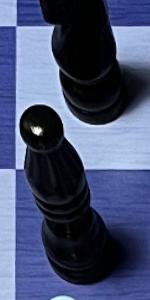
Label: Bishop_Black